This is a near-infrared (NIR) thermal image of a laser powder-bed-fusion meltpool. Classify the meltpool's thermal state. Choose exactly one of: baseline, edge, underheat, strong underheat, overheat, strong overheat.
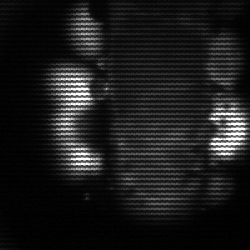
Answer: strong underheat